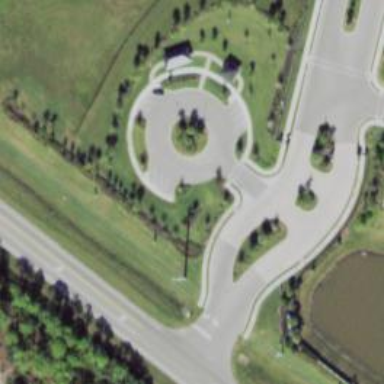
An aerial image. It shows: Turning loop on the road.